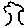
Label: tree